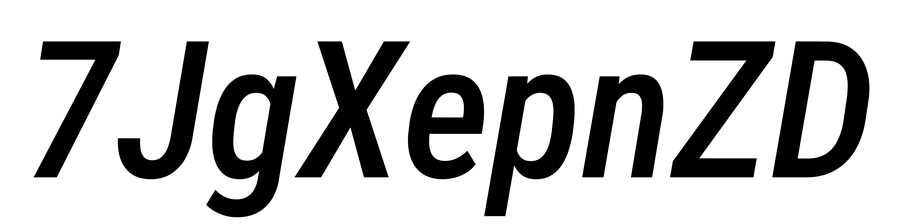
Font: Roboto-Italic_Condensed_Medium_Italic